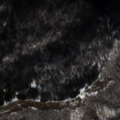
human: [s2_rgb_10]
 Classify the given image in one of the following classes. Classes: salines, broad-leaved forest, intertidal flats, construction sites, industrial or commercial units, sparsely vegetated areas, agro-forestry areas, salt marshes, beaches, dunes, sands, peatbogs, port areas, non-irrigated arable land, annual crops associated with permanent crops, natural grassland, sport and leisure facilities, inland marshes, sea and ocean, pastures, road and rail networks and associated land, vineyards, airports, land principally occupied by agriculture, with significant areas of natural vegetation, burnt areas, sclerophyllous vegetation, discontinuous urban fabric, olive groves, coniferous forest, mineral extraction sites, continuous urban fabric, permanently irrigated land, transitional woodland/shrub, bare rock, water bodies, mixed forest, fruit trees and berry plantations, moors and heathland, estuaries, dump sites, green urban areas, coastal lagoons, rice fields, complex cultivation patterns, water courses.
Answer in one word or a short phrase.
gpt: broad-leaved forest, transitional woodland/shrub